Field crop: tomato
Growth stage: 1
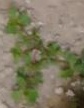
Species: portulaca